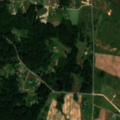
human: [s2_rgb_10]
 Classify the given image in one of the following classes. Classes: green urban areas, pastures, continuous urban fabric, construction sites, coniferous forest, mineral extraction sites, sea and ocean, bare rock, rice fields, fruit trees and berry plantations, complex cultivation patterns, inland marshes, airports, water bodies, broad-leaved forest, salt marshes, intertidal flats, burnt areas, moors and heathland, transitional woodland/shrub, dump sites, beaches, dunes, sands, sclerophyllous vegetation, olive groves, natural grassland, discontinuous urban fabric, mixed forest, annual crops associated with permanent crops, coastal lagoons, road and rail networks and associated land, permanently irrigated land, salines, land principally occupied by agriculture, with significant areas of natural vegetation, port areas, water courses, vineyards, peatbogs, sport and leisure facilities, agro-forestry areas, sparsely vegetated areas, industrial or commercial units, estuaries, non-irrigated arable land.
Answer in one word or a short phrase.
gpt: non-irrigated arable land, pastures, complex cultivation patterns, broad-leaved forest, mixed forest